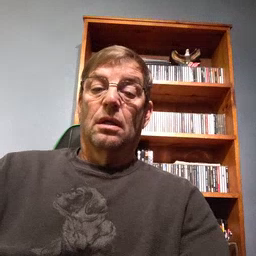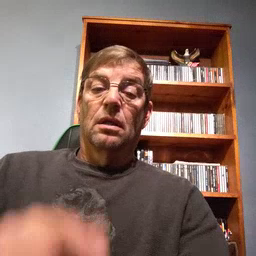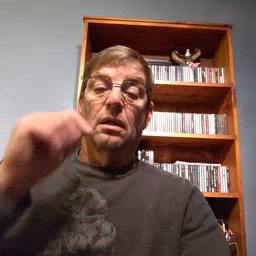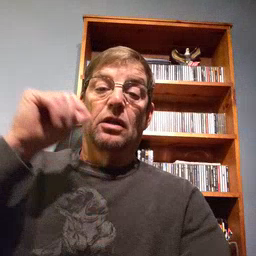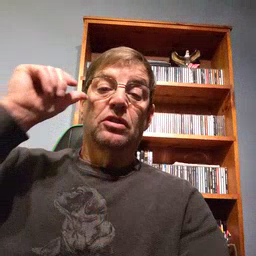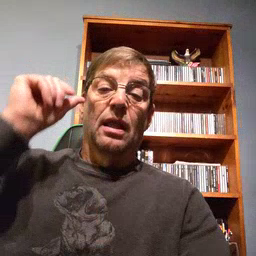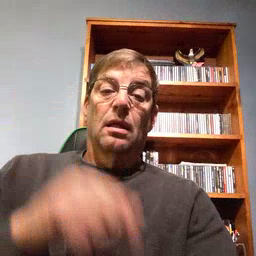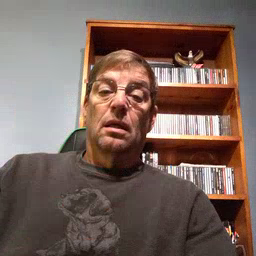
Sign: yesterday